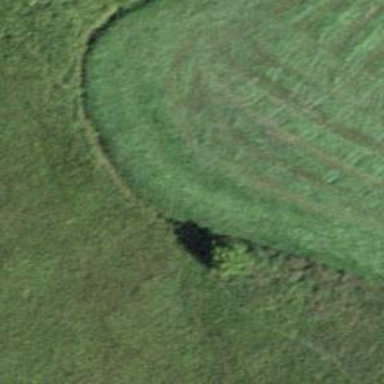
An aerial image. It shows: Ditch in the surroundings.